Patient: sex F, age 36
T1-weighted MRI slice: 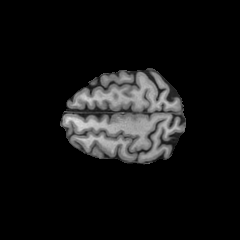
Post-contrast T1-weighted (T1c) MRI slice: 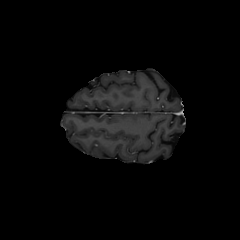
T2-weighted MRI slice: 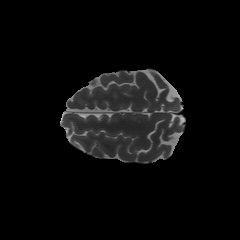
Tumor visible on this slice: no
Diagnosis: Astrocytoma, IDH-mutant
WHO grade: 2